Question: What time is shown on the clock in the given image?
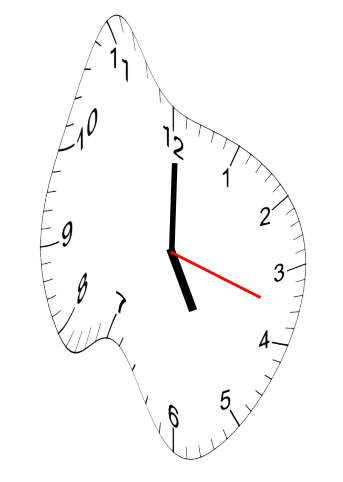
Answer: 05:00:18